Brain MRI, t2w sequence, axial 2D slice.
Patient: age 29, sex M, weight 90 kg, height 1.9 m
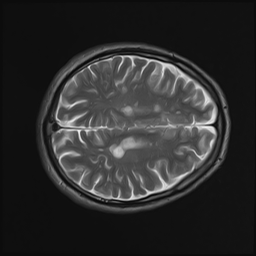